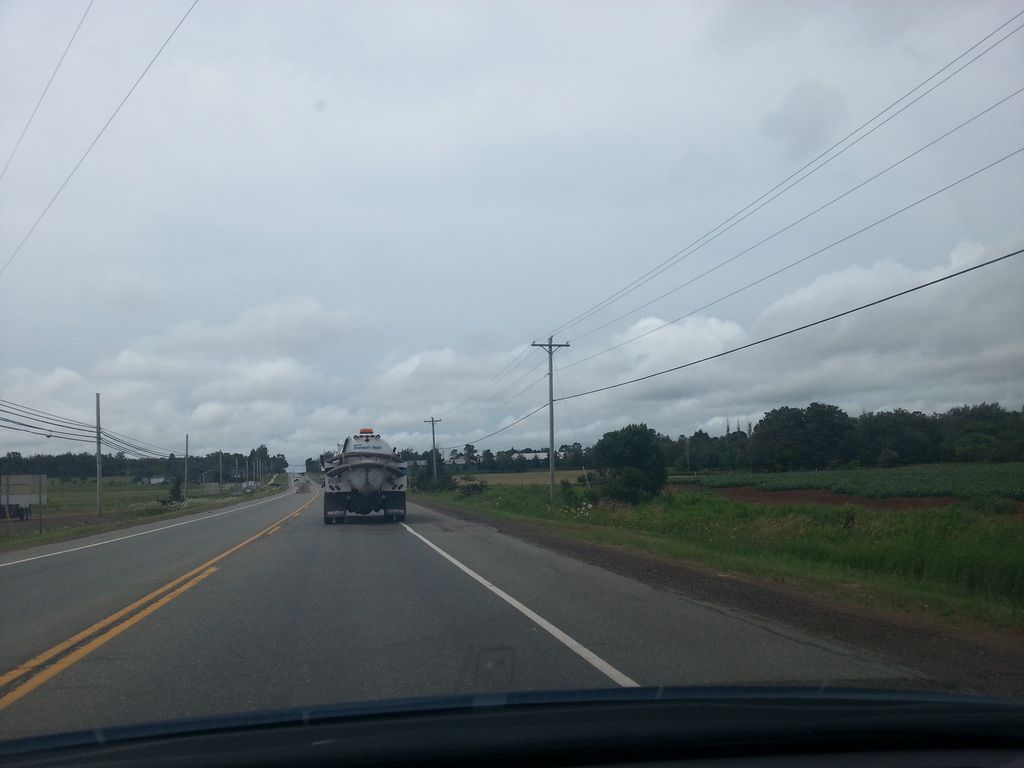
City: charlottetown